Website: bh-photo
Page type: billing-address
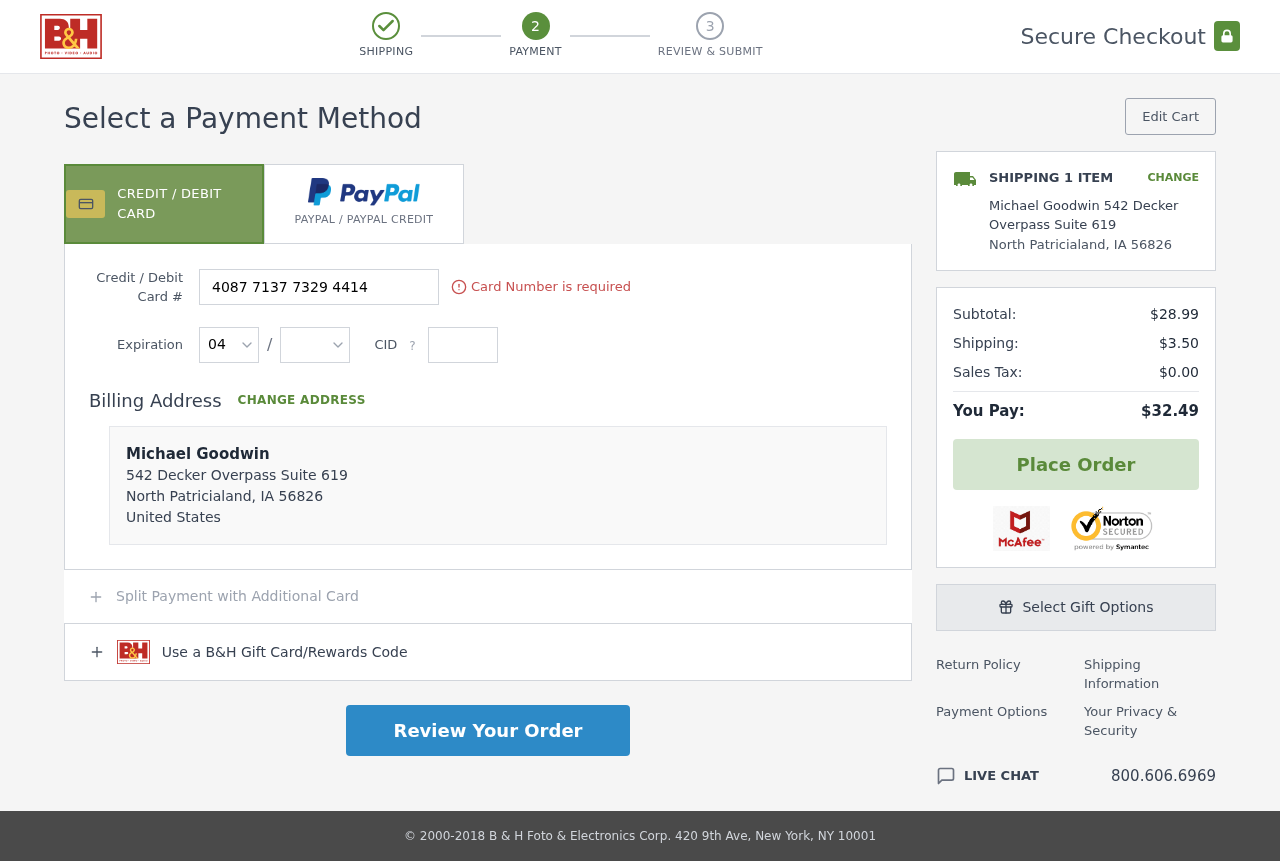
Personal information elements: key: PII_CARD_CVV
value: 775
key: PII_CARD_EXPIRY_MONTH
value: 04
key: PII_CARD_EXPIRY_YEAR
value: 29
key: PII_CARD_NUMBER
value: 4087 7137 7329 4414
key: PII_CITY
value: North Patricialand
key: PII_COUNTRY
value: United States
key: PII_FULLNAME
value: Michael Goodwin
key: PII_FULLNAME2
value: Michael Goodwin
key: PII_POSTCODE
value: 56826
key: PII_STATE_ABBR
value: IA
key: PII_STREET
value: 542 Decker Overpass Suite 619
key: PII_POSTCODE_FULL
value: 56826
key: PII_POSTCODE_NUMERIC
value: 56826
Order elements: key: ORDER_NUM_ITEMS
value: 1
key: ORDER_SUBTOTAL
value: $28.99
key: ORDER_SHIPPING_COST
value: $3.50
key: ORDER_TAX
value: $0.00
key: ORDER_TOTAL
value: $32.49